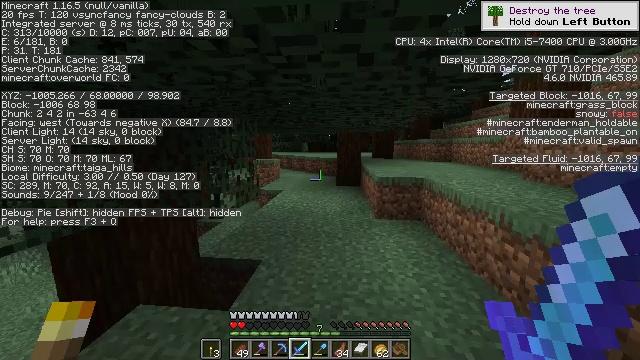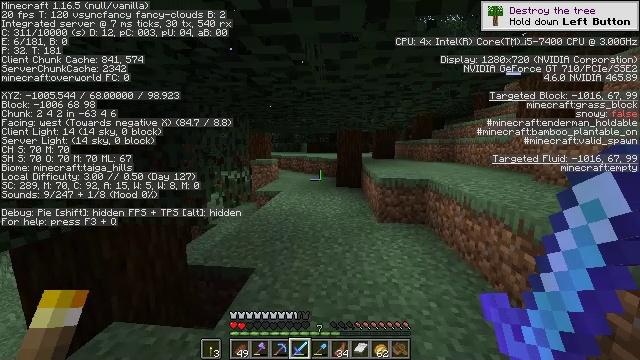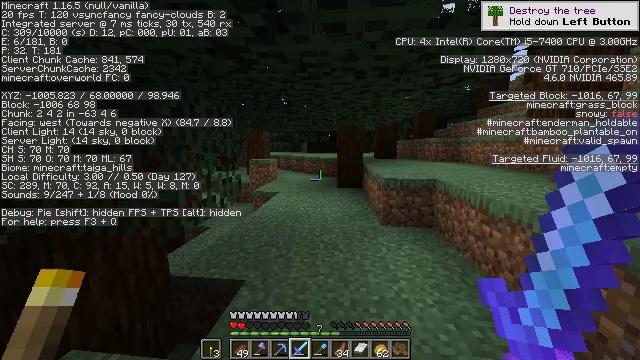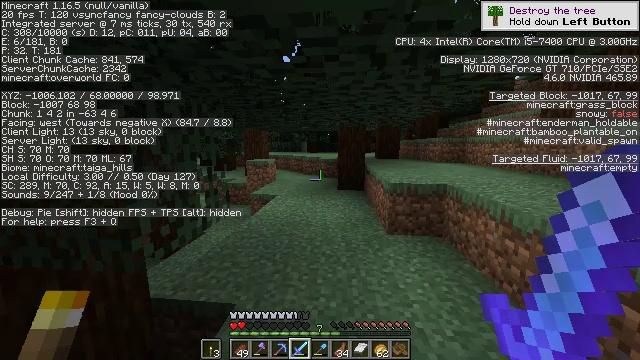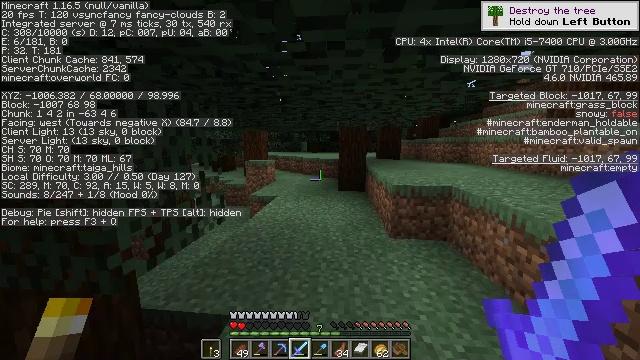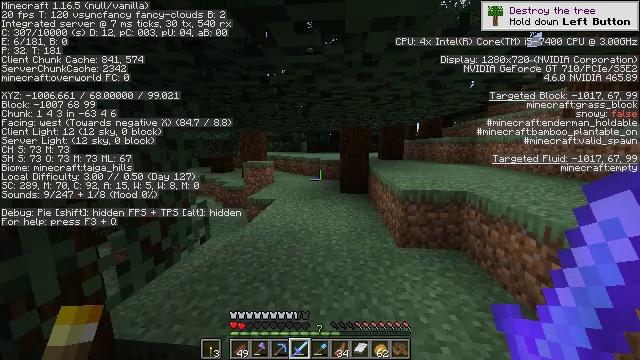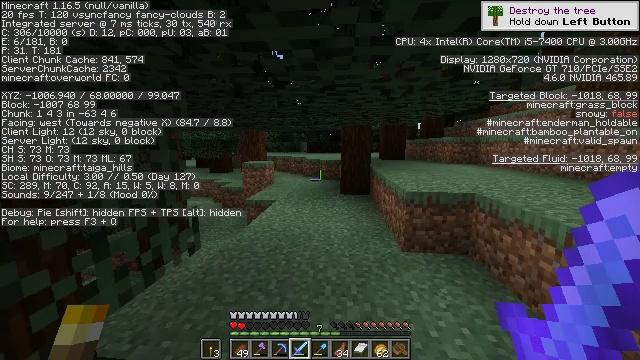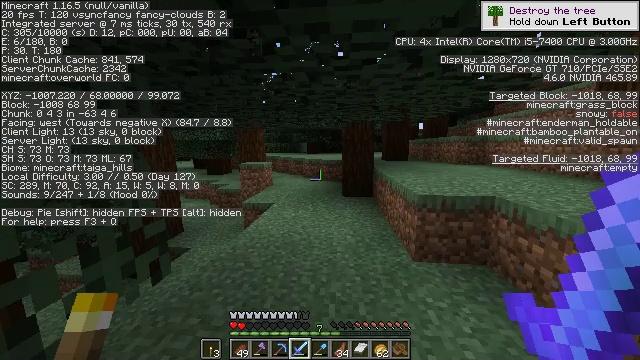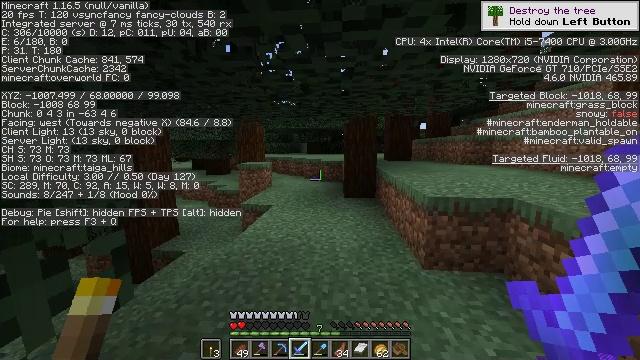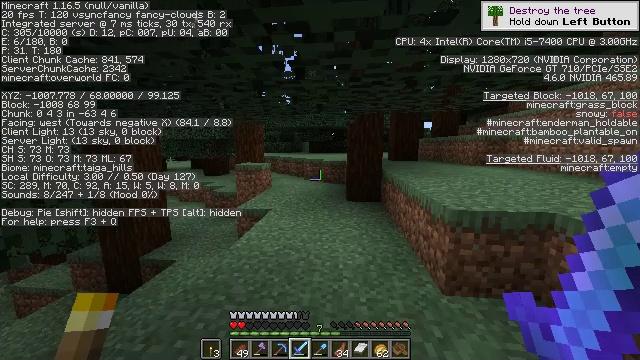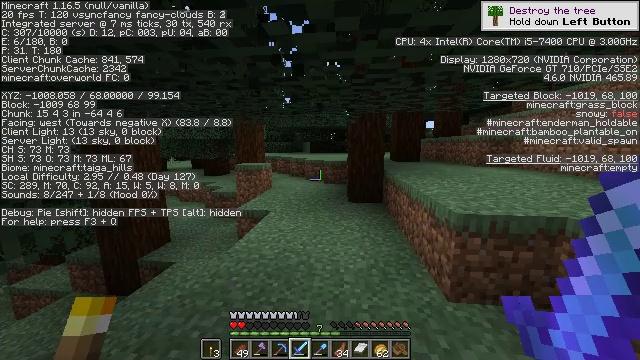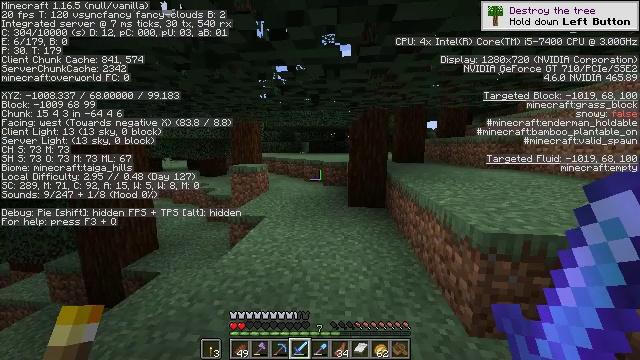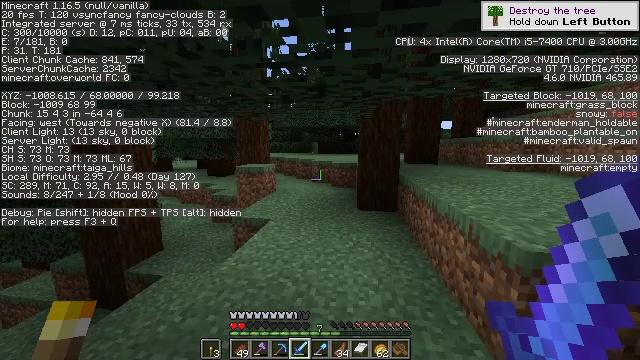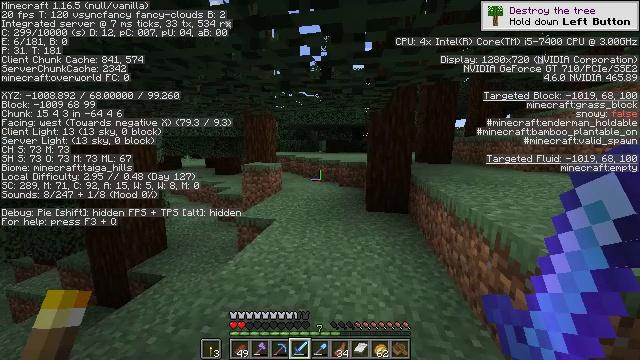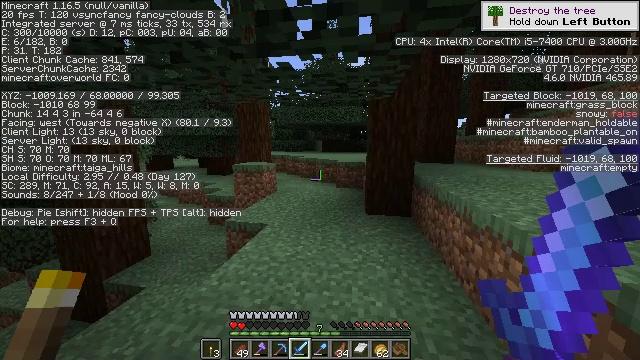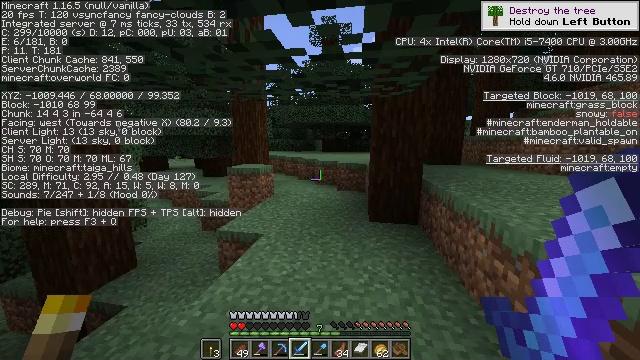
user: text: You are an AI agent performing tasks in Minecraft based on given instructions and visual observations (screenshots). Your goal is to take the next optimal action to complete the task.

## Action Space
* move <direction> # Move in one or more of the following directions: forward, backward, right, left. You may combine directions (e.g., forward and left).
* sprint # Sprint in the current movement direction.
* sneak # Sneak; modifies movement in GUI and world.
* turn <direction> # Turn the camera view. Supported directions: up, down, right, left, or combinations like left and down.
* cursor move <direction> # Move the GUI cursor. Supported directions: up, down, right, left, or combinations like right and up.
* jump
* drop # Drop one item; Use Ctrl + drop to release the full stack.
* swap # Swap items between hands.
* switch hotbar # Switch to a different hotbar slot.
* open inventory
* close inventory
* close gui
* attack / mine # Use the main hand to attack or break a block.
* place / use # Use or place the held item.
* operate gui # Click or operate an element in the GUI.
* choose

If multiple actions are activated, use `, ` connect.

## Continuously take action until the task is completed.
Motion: motion action
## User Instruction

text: Clear the sweet berry bush to collect the sweet berries.
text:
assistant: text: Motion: move forward
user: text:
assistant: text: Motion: move forward
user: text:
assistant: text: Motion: move forward
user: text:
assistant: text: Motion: move forward
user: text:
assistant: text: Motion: move forward
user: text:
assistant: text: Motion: move forward
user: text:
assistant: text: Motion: move forward, sprint
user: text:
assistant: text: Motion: move forward, sprint
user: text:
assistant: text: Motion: move forward, sprint
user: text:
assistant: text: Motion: move forward, sprint
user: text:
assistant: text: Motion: move forward, sprint
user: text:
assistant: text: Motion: move forward, turn left
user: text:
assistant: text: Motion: move forward, turn left
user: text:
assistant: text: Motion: move forward
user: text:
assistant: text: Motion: move forward
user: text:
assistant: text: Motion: move forward
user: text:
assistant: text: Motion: move forward
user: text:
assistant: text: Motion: move forward, sprint
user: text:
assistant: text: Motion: move forward, sprint, turn left and up
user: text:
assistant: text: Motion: move forward, sprint
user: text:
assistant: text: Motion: move forward, sprint
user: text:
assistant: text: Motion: move forward
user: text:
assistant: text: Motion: move forward
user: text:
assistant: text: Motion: move forward
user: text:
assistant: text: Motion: move forward
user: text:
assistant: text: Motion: move forward, sprint
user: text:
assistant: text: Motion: move forward, sprint
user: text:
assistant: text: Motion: move forward, sprint, turn right
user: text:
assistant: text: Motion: move forward, sprint, turn right
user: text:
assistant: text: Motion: move forward, sprint, turn right